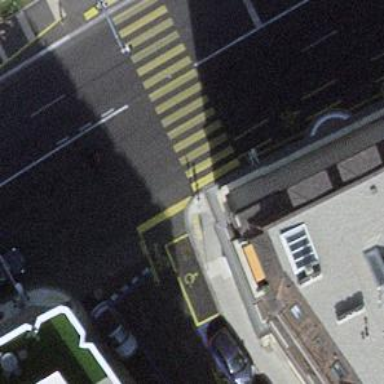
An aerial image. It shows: Paved sidewalk with asphalt cycleway. The sidewalk surface is concrete.